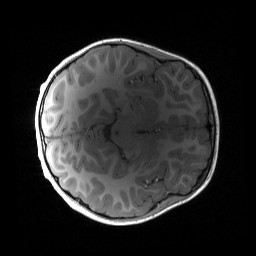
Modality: T1w
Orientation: axial
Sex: male
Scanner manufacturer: siemens
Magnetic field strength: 3 T
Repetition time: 1.9 s
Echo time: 0.00243 s